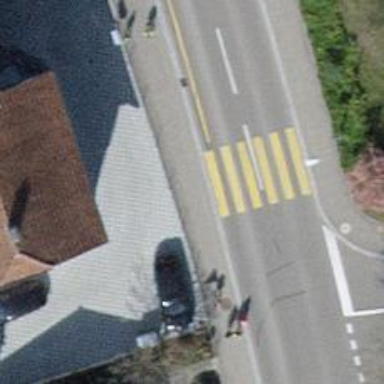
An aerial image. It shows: Kerb barrier.